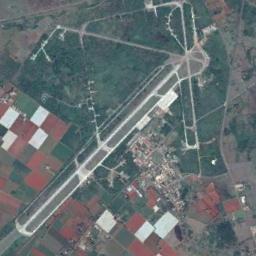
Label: airport